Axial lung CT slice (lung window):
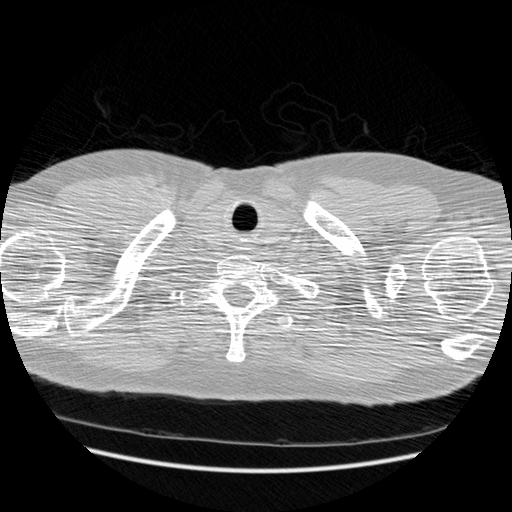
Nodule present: no